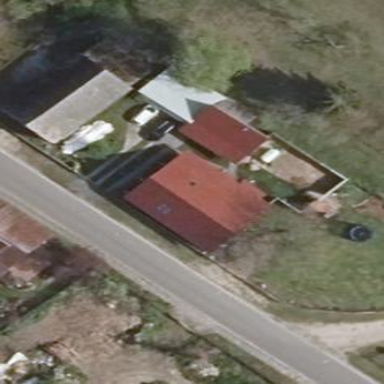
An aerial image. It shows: Maroon-colored house with flat roof.